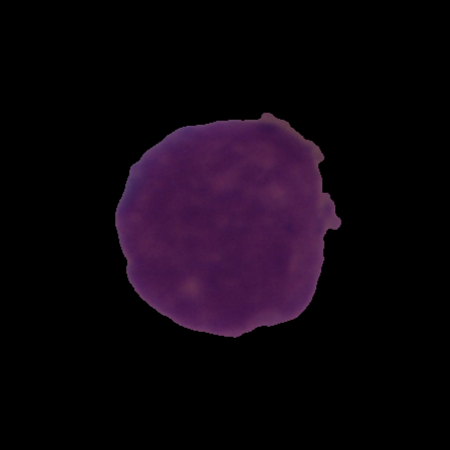
Label: cancer